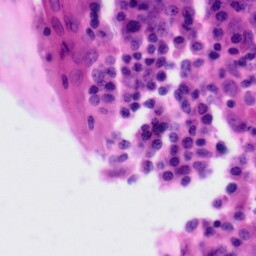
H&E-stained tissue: Tonsil